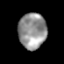
Tissue: prostate
Cell type: Endothelial cells
Senescence score: 0.6943
Nuclear area (px): 975
Mean DAPI intensity: 147.353